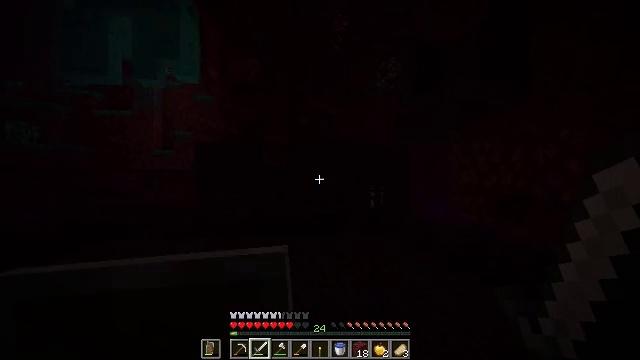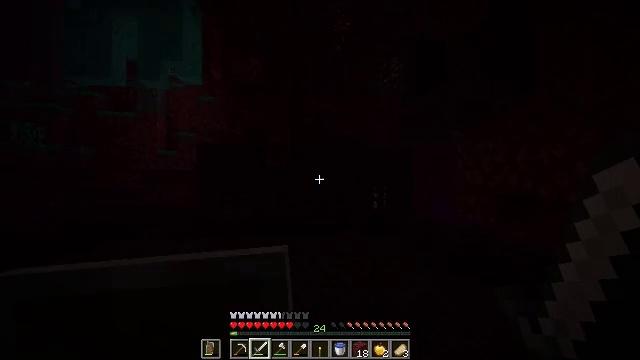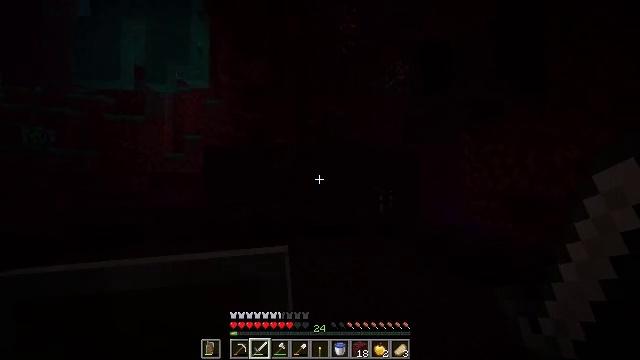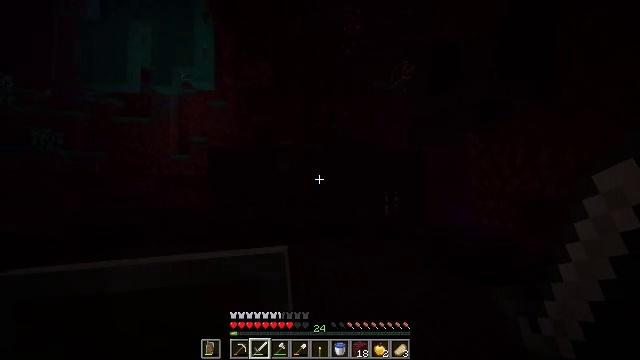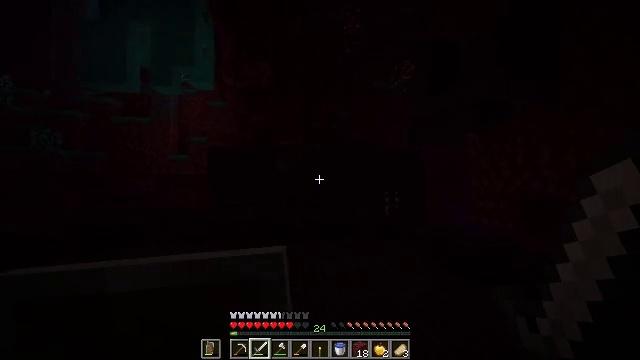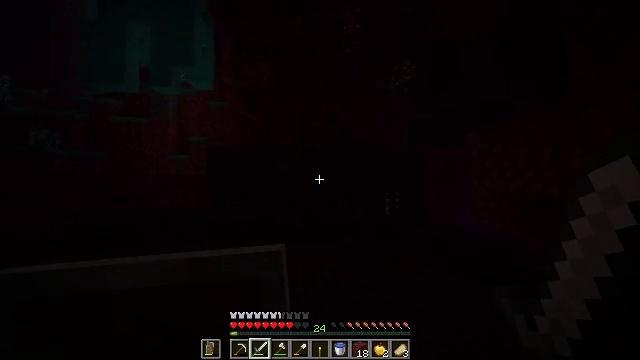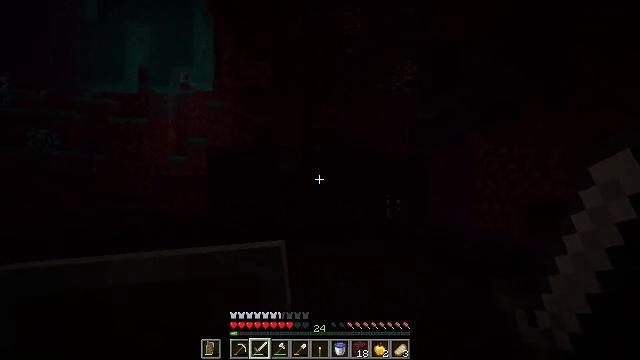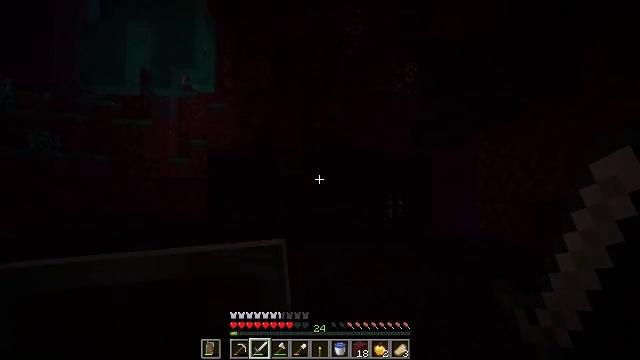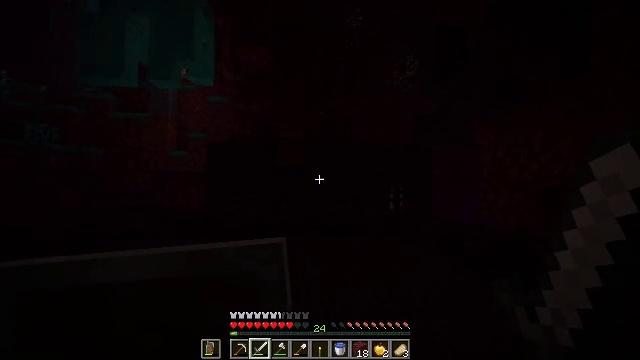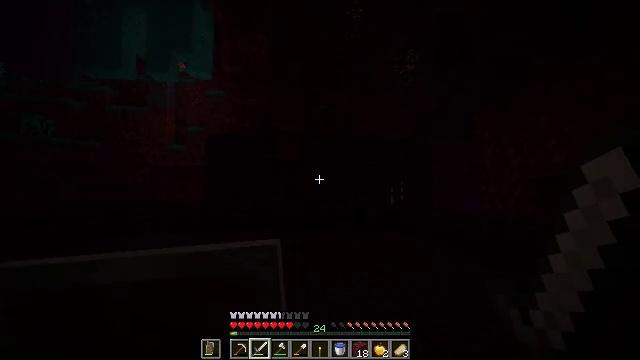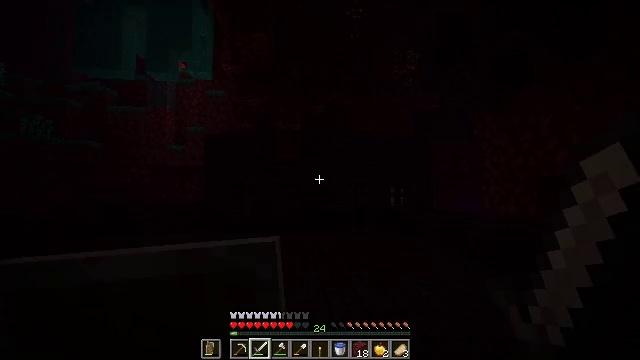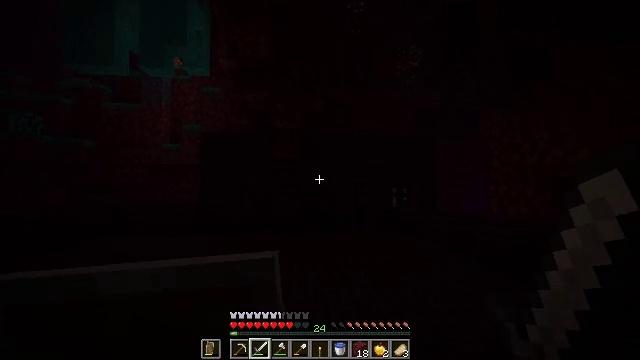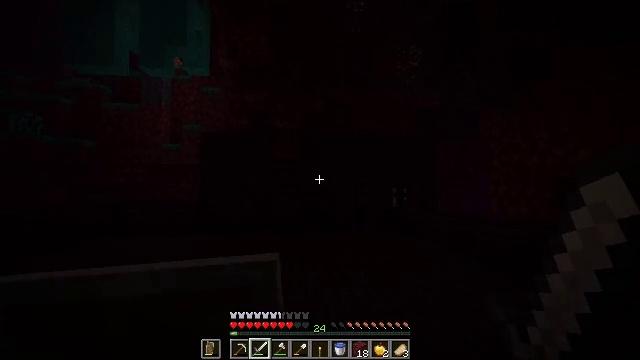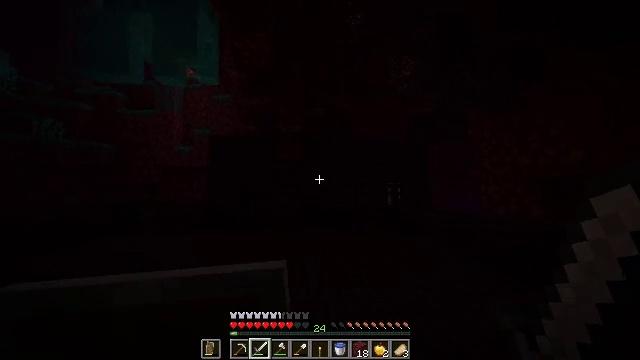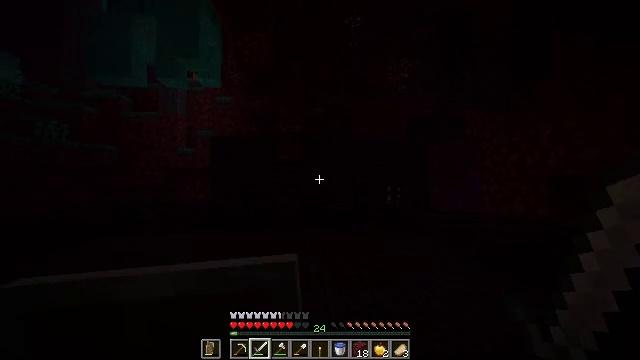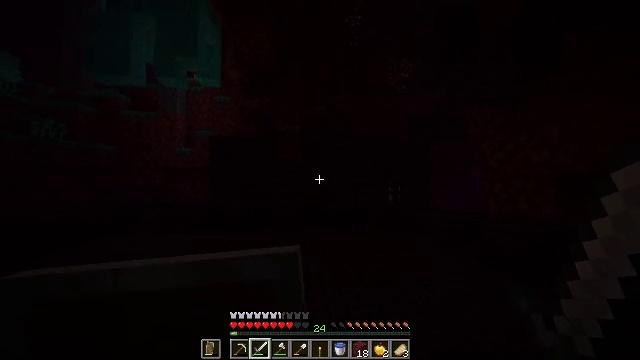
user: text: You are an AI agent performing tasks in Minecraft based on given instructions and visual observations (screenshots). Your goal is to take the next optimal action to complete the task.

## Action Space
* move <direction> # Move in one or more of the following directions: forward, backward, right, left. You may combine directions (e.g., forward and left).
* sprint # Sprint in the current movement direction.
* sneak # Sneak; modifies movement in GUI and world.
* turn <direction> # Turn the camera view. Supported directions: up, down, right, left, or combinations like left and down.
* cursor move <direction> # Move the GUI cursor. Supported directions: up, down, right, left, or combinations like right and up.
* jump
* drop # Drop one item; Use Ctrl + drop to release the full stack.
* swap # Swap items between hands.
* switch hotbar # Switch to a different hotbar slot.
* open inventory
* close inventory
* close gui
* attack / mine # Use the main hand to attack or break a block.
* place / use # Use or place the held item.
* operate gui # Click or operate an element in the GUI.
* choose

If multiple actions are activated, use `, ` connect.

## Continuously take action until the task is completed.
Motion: motion action
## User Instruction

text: Break the nether bricks in a fortress.
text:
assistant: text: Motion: move forward, sneak
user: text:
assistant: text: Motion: move forward, sneak, turn left
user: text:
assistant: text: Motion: move forward, sneak, turn left
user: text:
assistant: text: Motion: move forward
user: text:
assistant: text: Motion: move forward
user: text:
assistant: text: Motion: move forward
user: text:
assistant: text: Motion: move forward
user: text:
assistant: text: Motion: move forward
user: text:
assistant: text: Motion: move forward
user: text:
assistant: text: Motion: move forward
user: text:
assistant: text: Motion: move forward, sprint
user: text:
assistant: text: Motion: move forward, sprint
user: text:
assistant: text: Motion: move forward, sprint
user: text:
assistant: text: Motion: move forward, sprint
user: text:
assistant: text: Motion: move forward, sprint
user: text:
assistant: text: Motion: move forward, sprint
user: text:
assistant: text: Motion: move forward, sprint
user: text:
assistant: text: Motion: move forward, sprint
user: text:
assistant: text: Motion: move forward, sprint
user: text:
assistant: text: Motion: move forward, sprint
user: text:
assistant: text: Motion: move forward, sprint
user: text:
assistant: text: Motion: move forward, sprint
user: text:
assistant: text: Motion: move forward, sprint
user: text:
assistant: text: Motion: move forward, sprint
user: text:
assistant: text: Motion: move forward, sprint
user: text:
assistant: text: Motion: move forward, sprint
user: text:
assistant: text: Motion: move forward, sprint
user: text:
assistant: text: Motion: move forward and move right, sprint
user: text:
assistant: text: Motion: move forward and move right, sprint
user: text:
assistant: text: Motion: move forward and move right, sprint, turn right and down